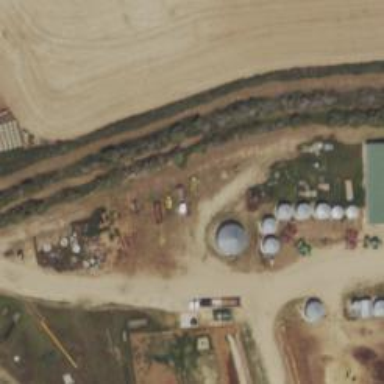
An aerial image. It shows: Silo.